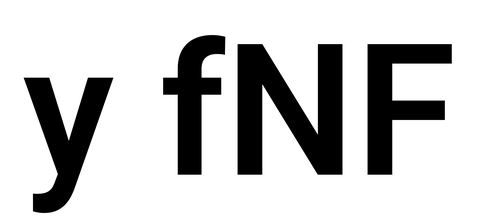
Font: Roboto_SemiBold